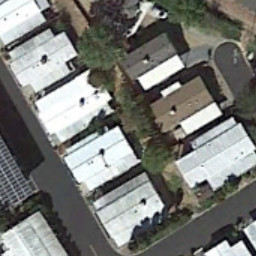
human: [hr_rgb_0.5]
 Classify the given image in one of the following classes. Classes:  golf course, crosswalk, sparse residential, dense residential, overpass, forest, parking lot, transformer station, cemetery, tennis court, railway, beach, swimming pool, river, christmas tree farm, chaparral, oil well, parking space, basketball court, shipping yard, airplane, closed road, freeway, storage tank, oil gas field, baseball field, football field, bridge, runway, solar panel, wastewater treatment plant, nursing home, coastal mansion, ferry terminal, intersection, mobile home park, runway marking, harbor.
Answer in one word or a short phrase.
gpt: mobile home park